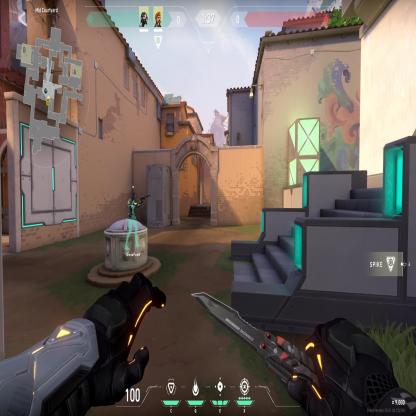
Label: teammate